Brain MRI, t2w sequence, axial 2D slice.
Patient: age 28, sex M, weight 95 kg, height 1.95 m
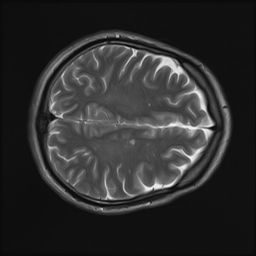